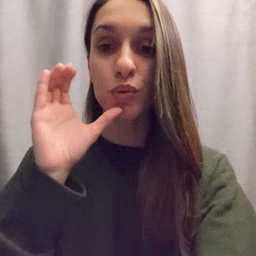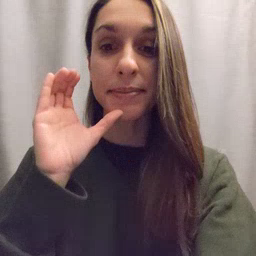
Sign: drink